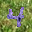
Label: 4